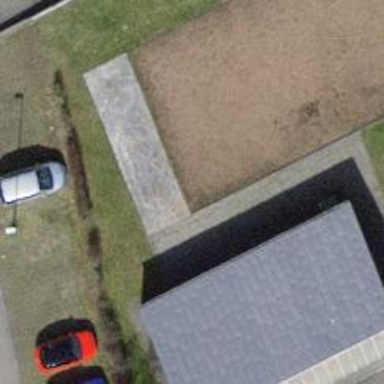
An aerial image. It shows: Group of garages.